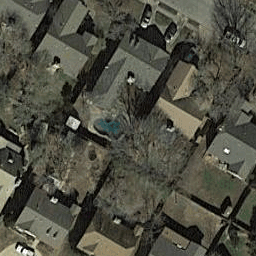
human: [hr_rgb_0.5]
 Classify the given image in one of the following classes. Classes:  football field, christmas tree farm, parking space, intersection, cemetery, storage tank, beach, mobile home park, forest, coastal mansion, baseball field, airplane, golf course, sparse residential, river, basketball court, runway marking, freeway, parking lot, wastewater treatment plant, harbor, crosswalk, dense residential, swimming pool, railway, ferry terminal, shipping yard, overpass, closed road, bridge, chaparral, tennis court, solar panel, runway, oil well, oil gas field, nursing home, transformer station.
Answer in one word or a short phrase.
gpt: dense residential